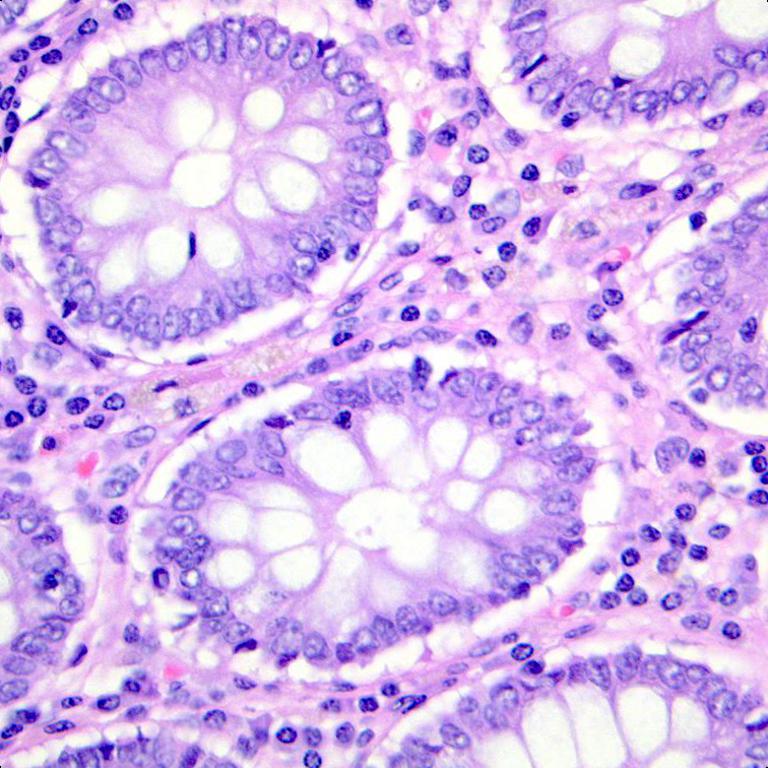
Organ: colon
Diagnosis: benign